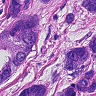
Metastatic tissue present: yes